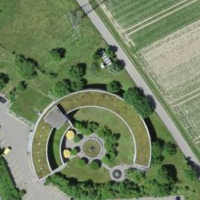
EUNIS habitat code: 57
Species observed at this site:
Cornus sanguinea
Aedes japonicus